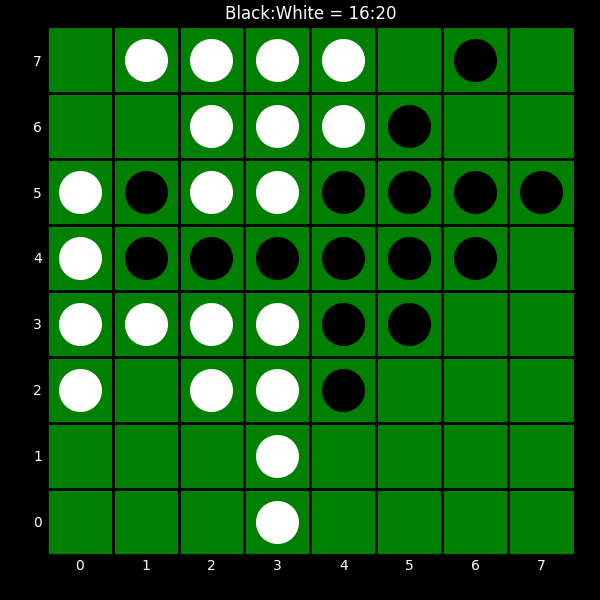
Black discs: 16
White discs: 20